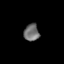
Tissue: skin
Cell type: Epithelial cells
Senescence score: 0.2511
Nuclear area (px): 253
Mean DAPI intensity: 111.209